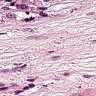
Metastatic tissue present: yes